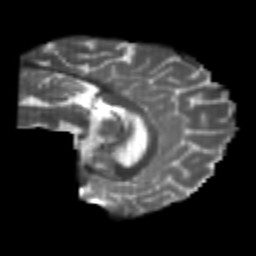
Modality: T2w
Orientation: sagittal
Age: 23
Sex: male
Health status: healthy
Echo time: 0.074 s